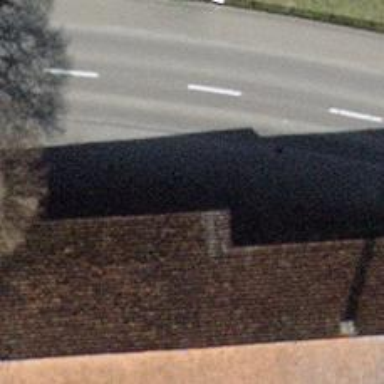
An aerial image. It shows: Bus stop with platform for public transport.